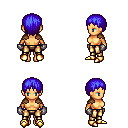
a pixel art fantasy rpg character, female body template, human, tanned skin, leather shoulder armor, gold greaves, blue plain hairstyle, metal gloves, gold boots, four views (front, back, left, right), 2x2 character sprite sheet, small pixel art, hard edges, no anti-aliasing